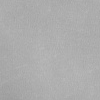
Atmospheric dust classification: dusty